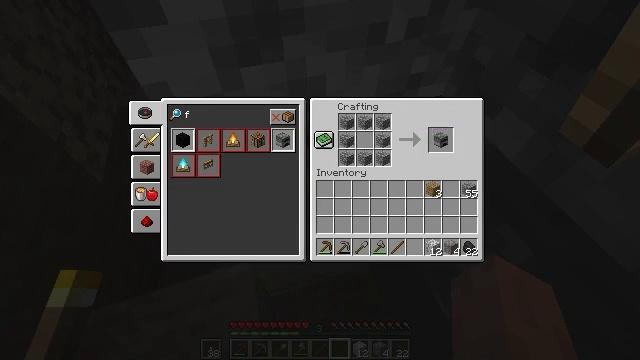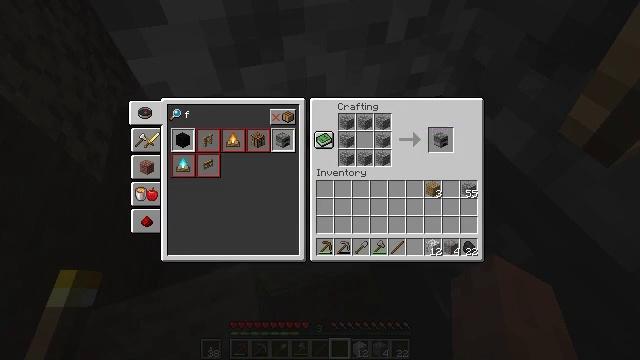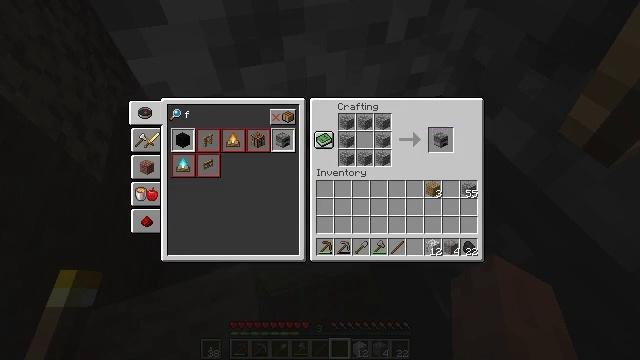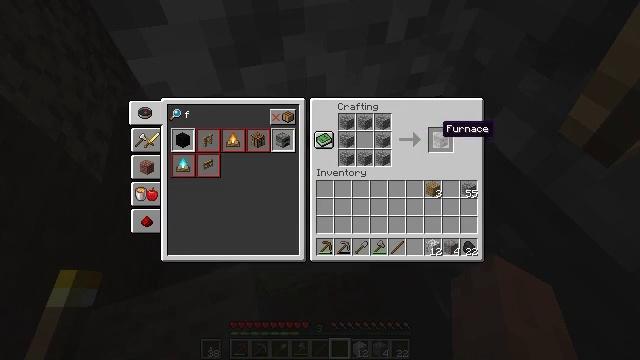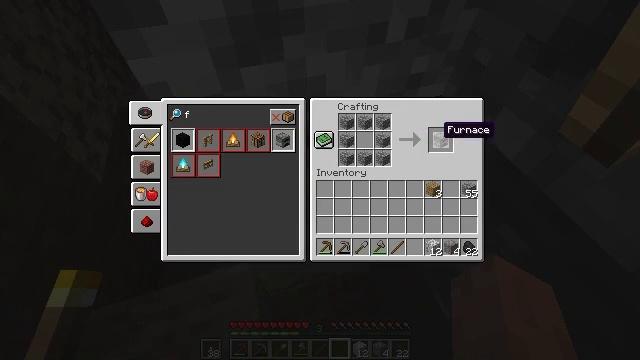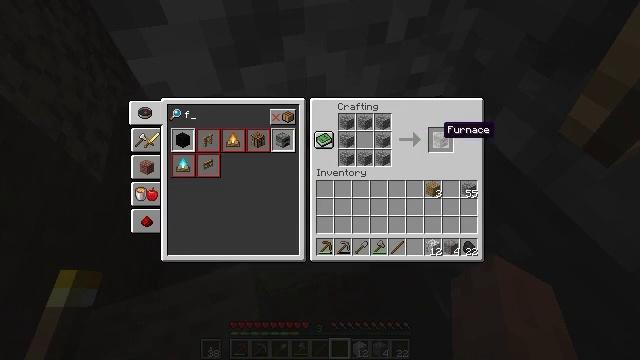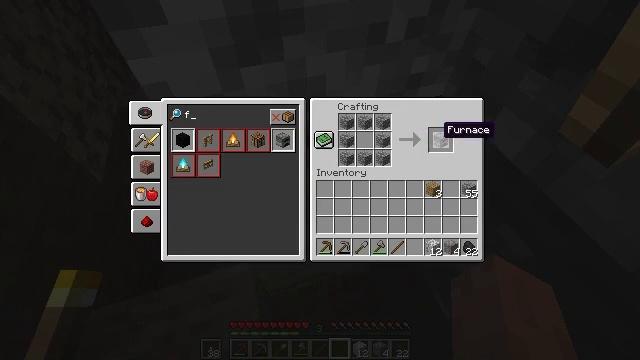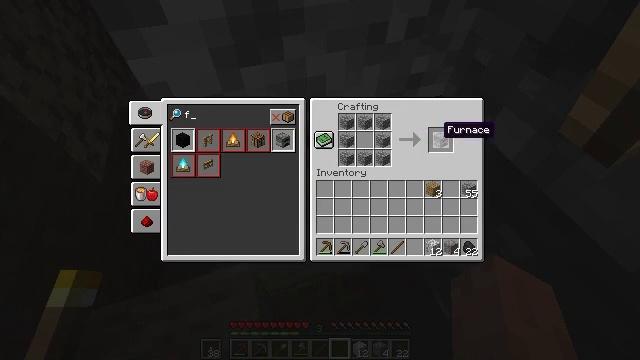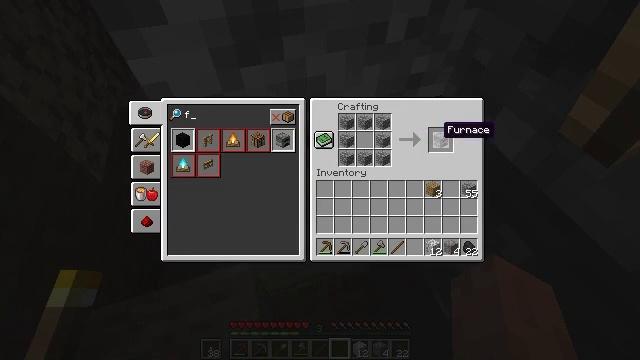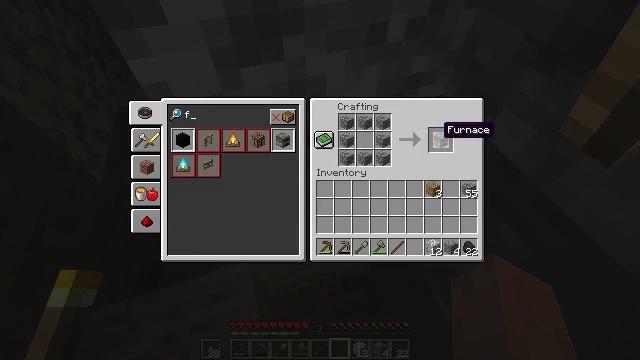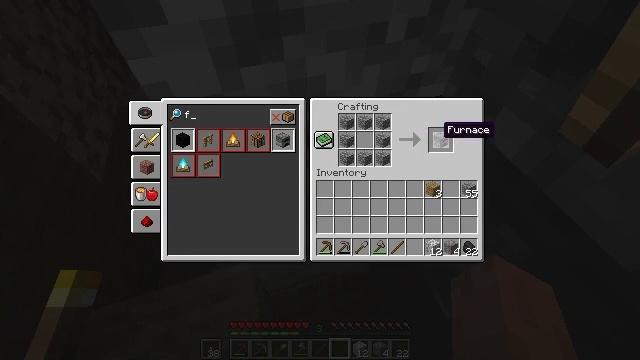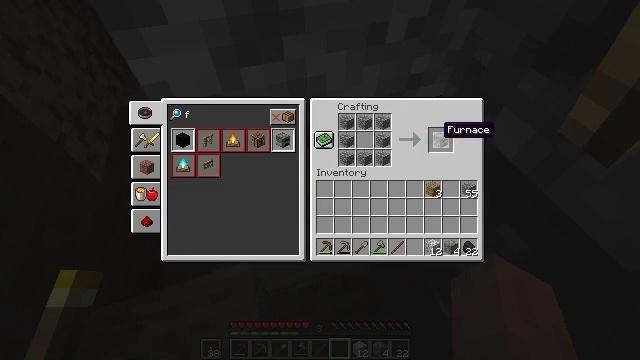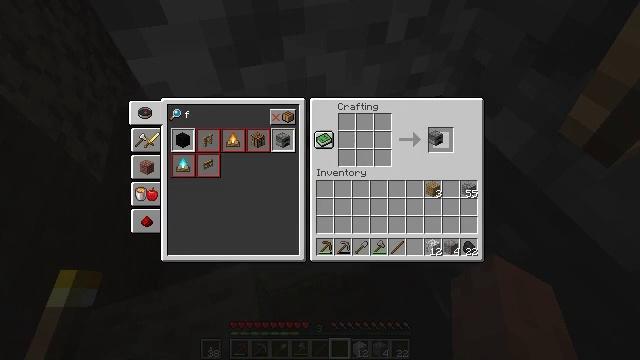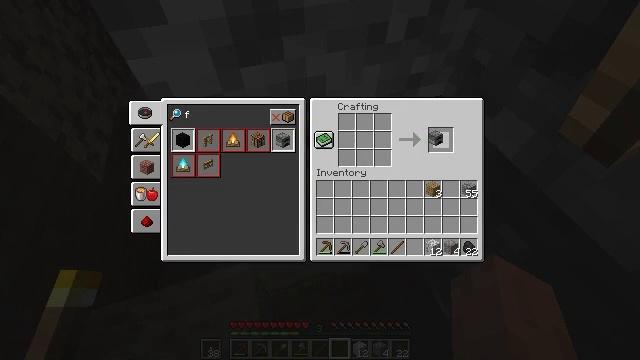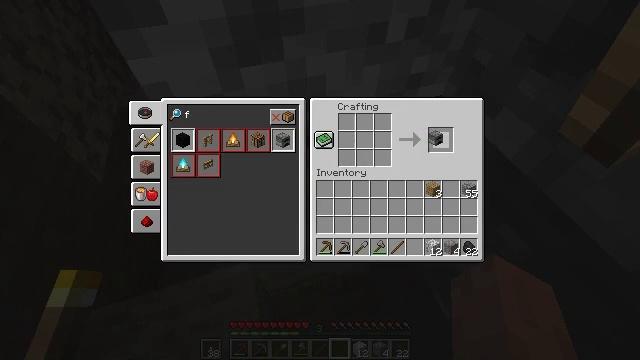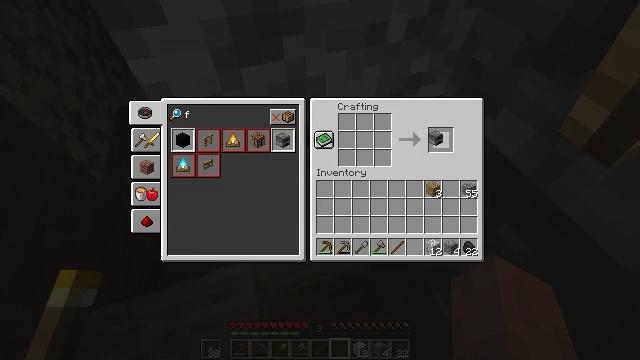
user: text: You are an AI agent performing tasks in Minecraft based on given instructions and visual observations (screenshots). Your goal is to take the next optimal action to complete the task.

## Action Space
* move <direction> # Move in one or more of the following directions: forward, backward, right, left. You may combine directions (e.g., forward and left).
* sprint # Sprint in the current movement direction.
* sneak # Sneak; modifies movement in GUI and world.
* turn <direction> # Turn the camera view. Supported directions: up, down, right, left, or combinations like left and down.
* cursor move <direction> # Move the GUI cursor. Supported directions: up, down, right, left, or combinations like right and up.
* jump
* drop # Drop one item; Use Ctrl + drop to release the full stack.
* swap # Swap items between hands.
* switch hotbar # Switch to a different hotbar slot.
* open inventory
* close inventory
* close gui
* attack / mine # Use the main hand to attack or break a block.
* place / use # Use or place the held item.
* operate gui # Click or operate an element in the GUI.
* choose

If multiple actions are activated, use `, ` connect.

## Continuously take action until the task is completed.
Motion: motion action
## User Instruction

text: Use cobblestone to craft a furnace.
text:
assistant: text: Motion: turn right
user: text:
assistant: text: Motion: no_op
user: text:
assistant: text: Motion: no_op
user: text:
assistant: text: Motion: no_op
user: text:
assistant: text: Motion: no_op
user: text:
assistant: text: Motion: no_op
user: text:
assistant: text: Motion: no_op
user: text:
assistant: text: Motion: no_op
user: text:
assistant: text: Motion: no_op
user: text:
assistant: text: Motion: no_op
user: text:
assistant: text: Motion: no_op
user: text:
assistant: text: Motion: attack / mine
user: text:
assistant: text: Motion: attack / mine
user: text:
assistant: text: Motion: attack / mine
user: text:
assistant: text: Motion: no_op
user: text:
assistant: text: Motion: no_op
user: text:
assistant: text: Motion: no_op
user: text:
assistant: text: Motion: turn down
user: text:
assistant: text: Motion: turn left and down
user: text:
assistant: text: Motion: turn down
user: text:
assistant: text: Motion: no_op
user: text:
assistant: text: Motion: no_op
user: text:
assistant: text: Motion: no_op
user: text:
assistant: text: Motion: no_op
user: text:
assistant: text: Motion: no_op
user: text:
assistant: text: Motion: no_op
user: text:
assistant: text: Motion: no_op
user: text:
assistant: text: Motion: no_op
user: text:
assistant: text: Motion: no_op
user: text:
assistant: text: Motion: no_op